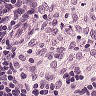
Metastatic tissue present: no